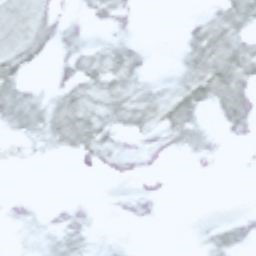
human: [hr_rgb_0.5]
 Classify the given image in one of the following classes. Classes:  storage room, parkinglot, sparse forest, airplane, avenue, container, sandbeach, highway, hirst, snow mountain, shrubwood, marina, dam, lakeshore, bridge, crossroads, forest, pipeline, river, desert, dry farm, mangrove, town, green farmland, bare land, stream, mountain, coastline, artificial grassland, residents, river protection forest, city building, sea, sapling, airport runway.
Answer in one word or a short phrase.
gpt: snow mountain